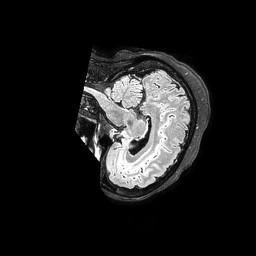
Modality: FLAIR
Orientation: sagittal
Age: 51
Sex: female
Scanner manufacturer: philips
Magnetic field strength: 3 T
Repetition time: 4.8 s
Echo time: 0.34 s